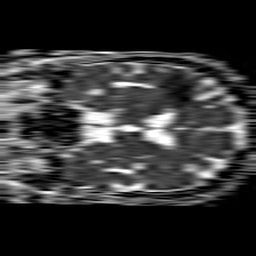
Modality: ADC
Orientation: coronal
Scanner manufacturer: philips
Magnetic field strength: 1.5 T
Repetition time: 4.6 s
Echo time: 0.08517 s